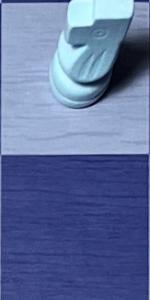
Label: Empty